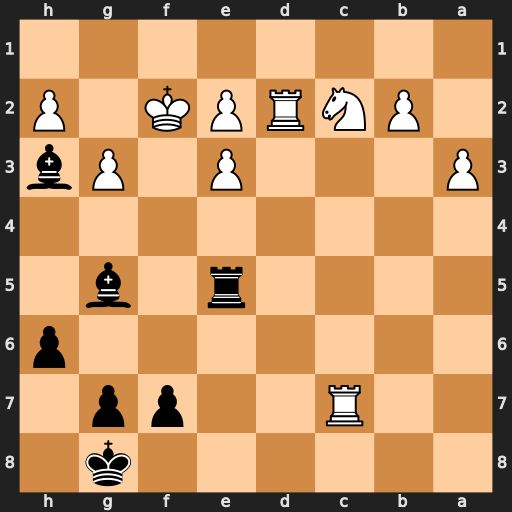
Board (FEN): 6k1/2R2pp1/7p/4r1b1/8/P3P1Pb/1PNRPK1P/8
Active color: b
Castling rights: -
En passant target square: -
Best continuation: Rf5+ Ke1 Rf1#